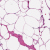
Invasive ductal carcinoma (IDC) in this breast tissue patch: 0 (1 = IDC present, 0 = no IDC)